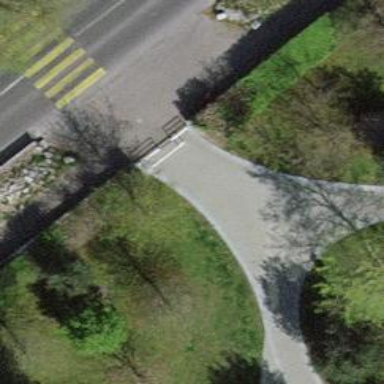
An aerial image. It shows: Entrance with barrier.